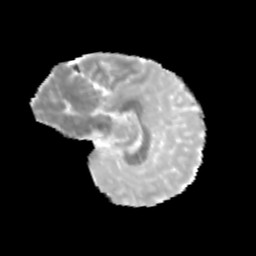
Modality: MD
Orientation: sagittal
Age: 10
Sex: female
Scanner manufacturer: siemens
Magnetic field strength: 3 T
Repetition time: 3.8 s
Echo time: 0.07 s